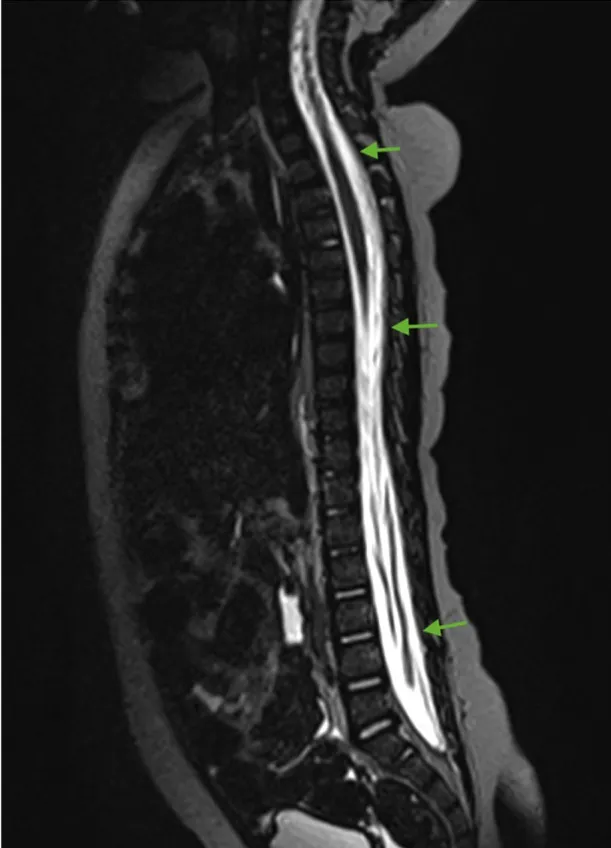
Spinal cord MRI (sagittal T2 + C). Thickening of the dura mater and intense contrast accumulation along the whole spine (green arrows).
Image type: radiology (mri)